Field crop: tomato
Growth stage: 1
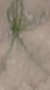
Species: cyperus